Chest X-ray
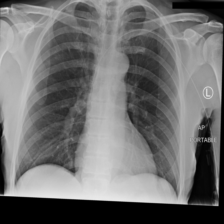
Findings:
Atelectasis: negative
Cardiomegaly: negative
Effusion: negative
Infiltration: negative
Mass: negative
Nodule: negative
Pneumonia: negative
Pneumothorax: negative
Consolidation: negative
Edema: negative
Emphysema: negative
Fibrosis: negative
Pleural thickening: negative
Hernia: negative